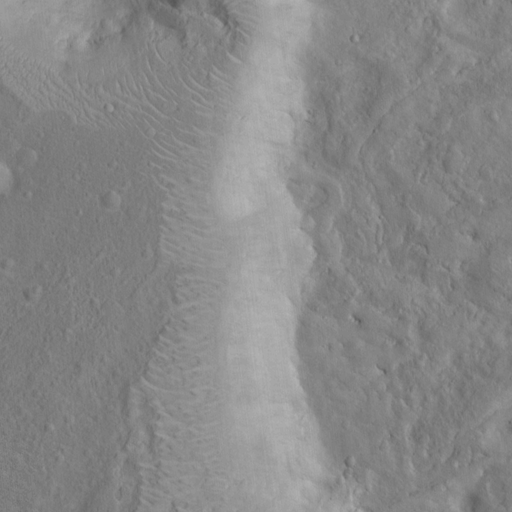
Classes present: Background, Cone